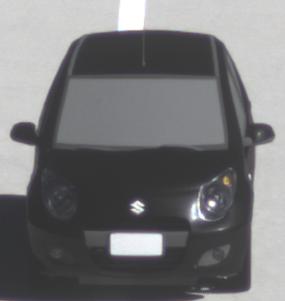
Make: Suzuki
Model: Alto 1.0
Detailed model: Alto (V)
Model produced from: 2011/02
Model produced until: 2011/03
Doors: 5
Color: black
Road condition: dry road
Daytime: morning or afternoon
Contrast: high contrast